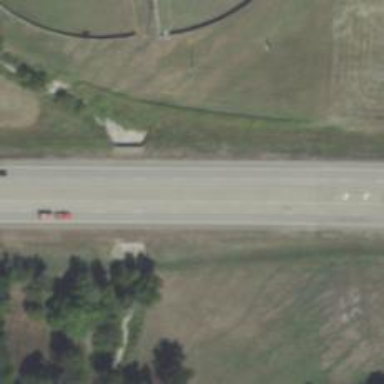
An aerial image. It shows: Asphalt road designated as trunk highway.